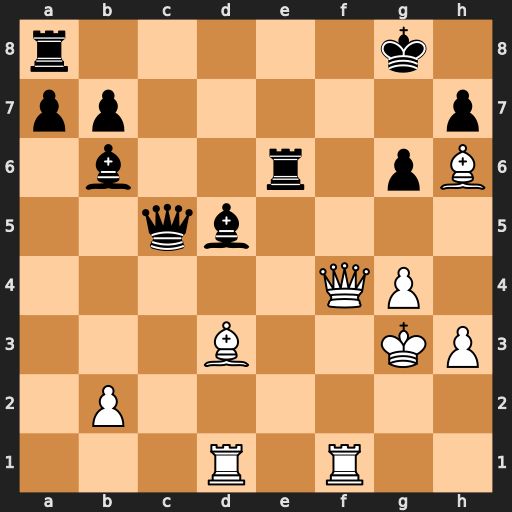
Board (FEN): r5k1/pp5p/1b2r1pB/2qb4/5QP1/3B2KP/1P6/3R1R2
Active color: w
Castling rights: -
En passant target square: -
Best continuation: Qf7+ Kh8 Bg7#